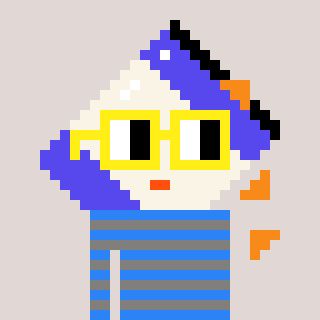
a pixel art character with square yellow glasses, a chips-shaped head and a bluegrey-colored body on a warm background